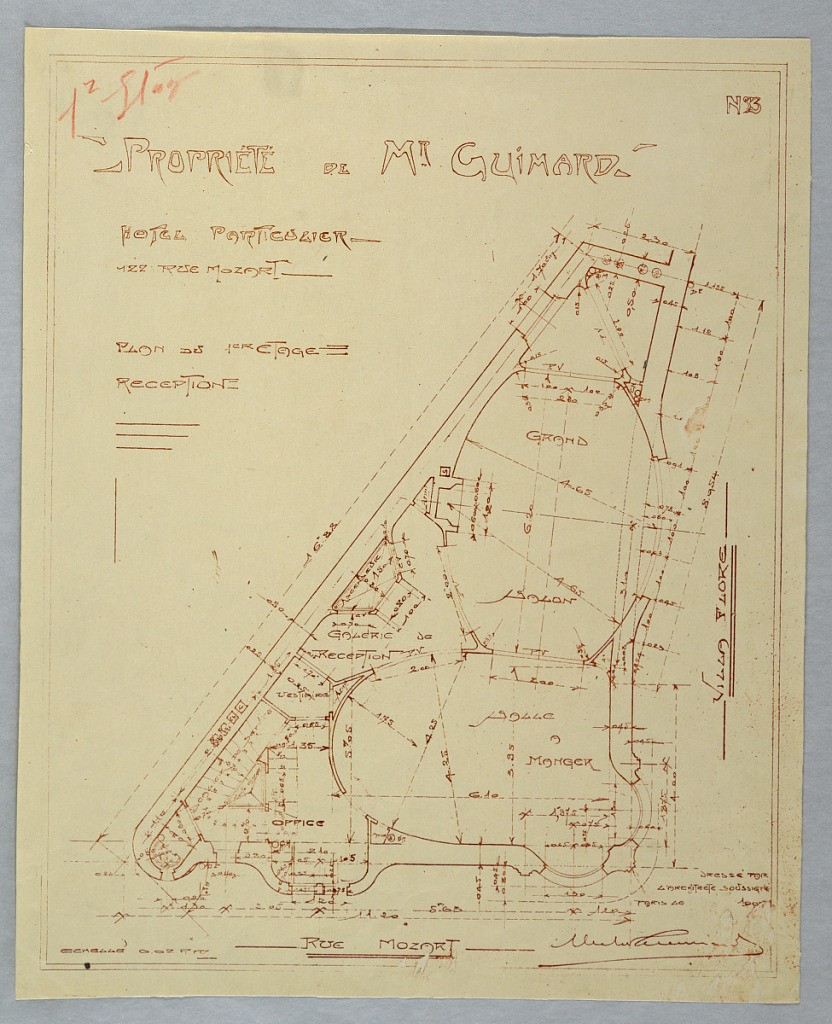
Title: Floor Plan for the First Floor of the Home of Hector Guimard, 22 Rue Mozart
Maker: Hector Guimard, French, 1867–1942
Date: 1909
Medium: Photostat, pen and brown ink on paper
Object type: Photostat
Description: Floor plan for the home of Hector Guimard, detailing the layout, scale and function of the rooms for the first floor.